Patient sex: F
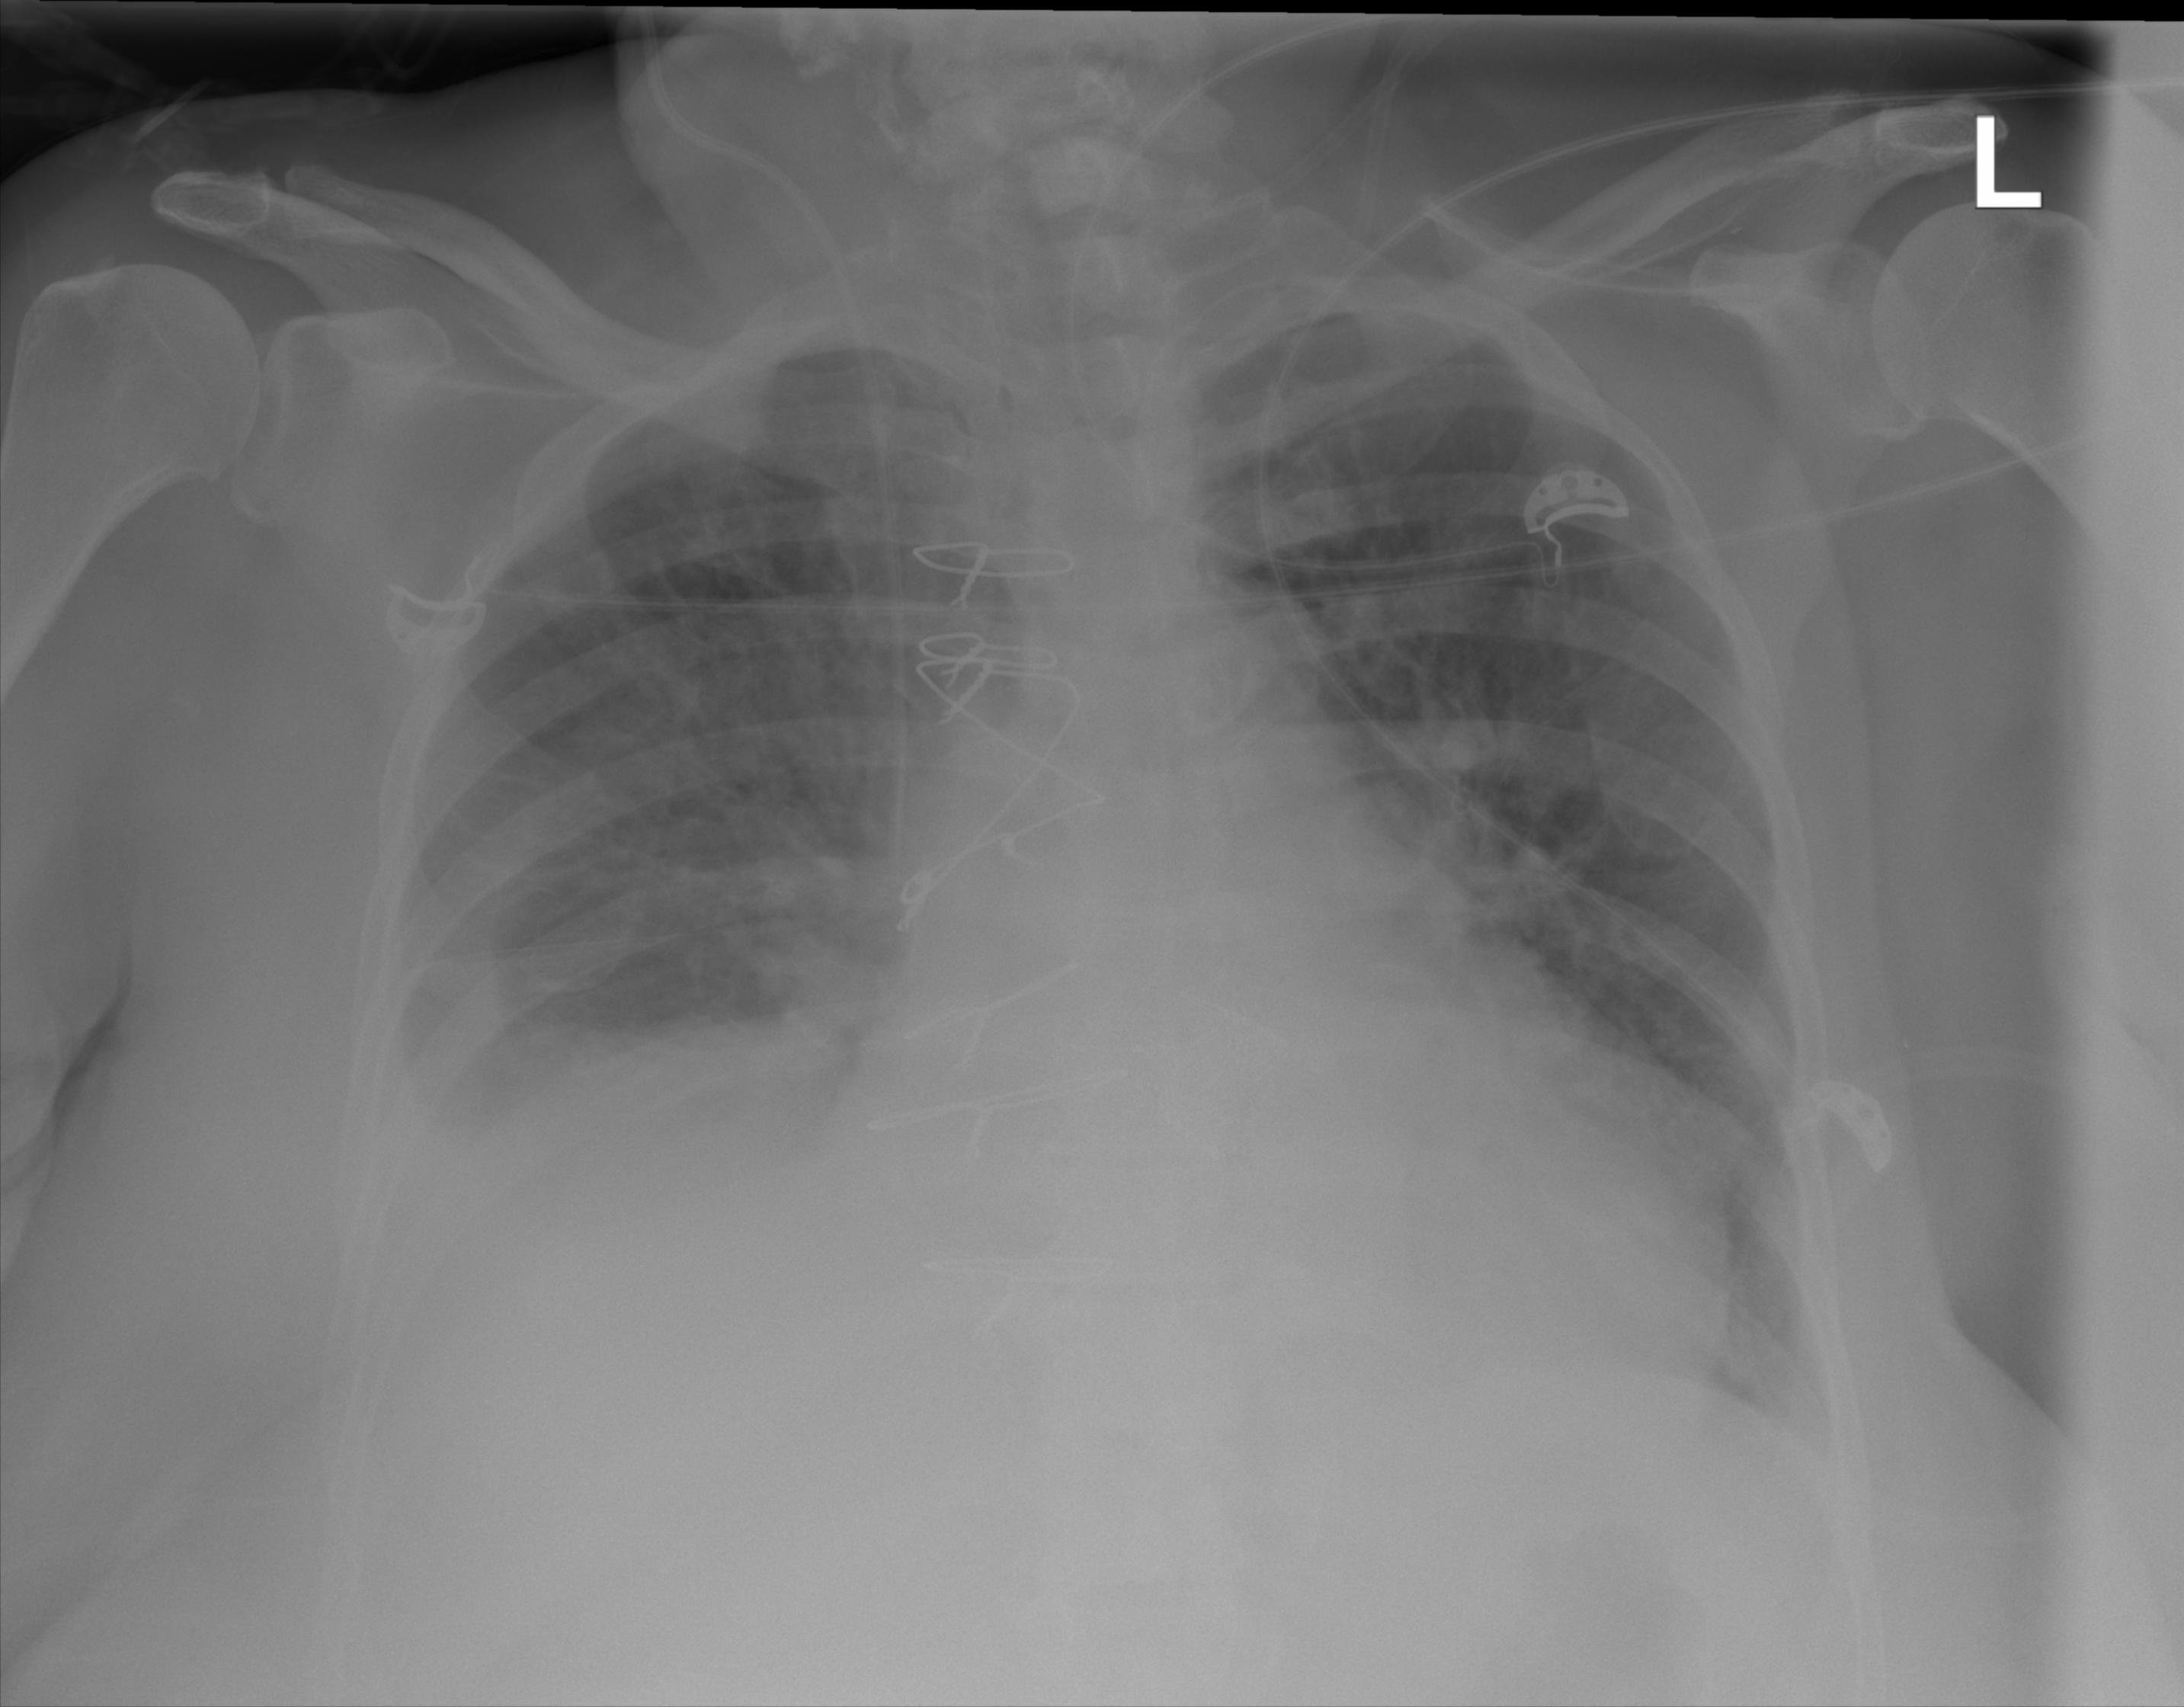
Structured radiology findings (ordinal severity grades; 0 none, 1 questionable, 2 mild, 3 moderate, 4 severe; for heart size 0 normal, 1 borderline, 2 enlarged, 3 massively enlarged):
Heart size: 2
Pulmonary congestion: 2
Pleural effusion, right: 2
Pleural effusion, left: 0
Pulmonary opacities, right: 2
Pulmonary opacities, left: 2
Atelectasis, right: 2
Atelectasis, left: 2